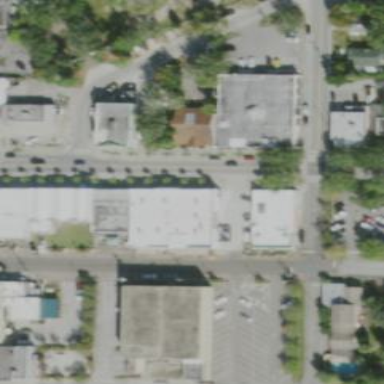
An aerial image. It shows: Commercial area located in city block.